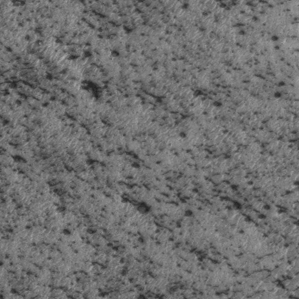
Label: frost